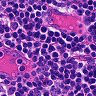
Metastatic tissue present: no